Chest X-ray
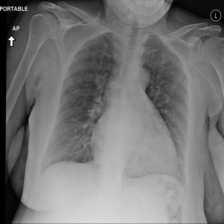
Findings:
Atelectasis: negative
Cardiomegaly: negative
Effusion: negative
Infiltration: negative
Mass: negative
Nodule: negative
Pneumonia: negative
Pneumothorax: negative
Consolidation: negative
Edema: negative
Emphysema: negative
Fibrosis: negative
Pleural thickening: negative
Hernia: negative